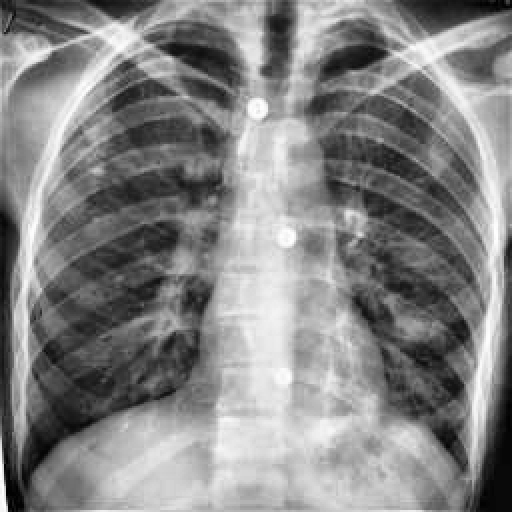
Finding: TUBERCULOSIS